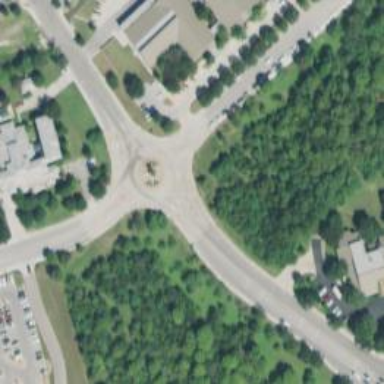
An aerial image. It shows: Roundabout at tertiary road junction.